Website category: jobs
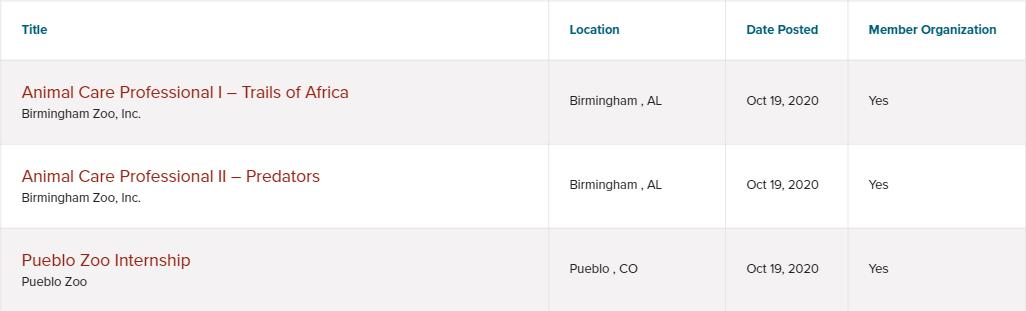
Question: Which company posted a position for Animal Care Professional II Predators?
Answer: Birmingham Zoo, Inc.

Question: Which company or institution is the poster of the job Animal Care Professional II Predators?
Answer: Birmingham Zoo, Inc.

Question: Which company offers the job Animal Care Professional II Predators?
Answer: Birmingham Zoo, Inc.

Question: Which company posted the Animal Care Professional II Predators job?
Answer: Birmingham Zoo, Inc.

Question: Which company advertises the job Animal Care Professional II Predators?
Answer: Birmingham Zoo, Inc.

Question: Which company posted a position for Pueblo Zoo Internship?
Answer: Pueblo Zoo

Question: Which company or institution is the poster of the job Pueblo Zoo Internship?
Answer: Pueblo Zoo

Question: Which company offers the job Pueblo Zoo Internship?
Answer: Pueblo Zoo

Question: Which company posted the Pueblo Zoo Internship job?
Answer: Pueblo Zoo

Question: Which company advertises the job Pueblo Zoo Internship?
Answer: Pueblo Zoo

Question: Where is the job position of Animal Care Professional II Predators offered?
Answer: Birmingham , AL

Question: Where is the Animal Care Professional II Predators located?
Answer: Birmingham , AL

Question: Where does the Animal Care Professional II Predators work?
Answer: Birmingham , AL

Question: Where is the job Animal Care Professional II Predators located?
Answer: Birmingham , AL

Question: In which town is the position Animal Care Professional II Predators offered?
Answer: Birmingham , AL

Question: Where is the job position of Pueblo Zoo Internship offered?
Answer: Pueblo , CO

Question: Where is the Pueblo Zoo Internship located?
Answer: Pueblo , CO

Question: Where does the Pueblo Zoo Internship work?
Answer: Pueblo , CO

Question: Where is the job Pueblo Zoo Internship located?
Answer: Pueblo , CO

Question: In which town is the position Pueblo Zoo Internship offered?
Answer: Pueblo , CO

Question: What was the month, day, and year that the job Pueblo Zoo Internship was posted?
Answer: Oct 19, 2020

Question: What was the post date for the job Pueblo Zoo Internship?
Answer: Oct 19, 2020

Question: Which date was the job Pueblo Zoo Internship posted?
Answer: Oct 19, 2020

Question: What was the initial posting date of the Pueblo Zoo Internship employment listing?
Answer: Oct 19, 2020

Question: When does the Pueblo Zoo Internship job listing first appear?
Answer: Oct 19, 2020

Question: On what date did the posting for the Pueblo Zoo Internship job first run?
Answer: Oct 19, 2020

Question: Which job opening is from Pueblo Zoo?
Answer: Pueblo Zoo Internship

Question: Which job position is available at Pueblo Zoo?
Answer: Pueblo Zoo Internship

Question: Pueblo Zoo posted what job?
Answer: Pueblo Zoo Internship

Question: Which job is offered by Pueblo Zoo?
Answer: Pueblo Zoo Internship

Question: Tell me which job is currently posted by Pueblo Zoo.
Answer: Pueblo Zoo Internship

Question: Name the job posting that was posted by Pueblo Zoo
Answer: Pueblo Zoo Internship

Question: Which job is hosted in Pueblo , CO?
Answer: Pueblo Zoo Internship

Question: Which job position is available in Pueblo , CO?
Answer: Pueblo Zoo Internship

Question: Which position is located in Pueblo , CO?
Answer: Pueblo Zoo Internship

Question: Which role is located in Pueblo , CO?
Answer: Pueblo Zoo Internship

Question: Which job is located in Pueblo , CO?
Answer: Pueblo Zoo Internship

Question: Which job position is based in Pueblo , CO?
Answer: Pueblo Zoo Internship